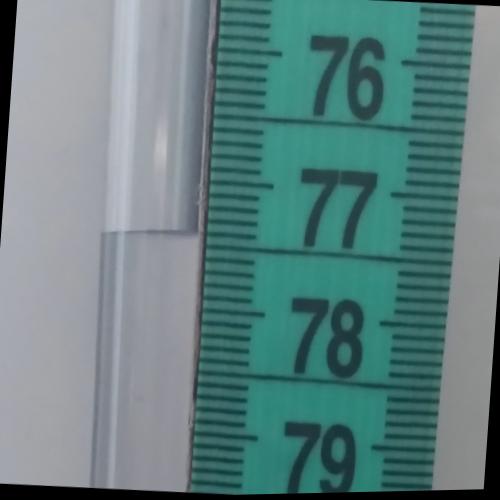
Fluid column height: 77.4 cm